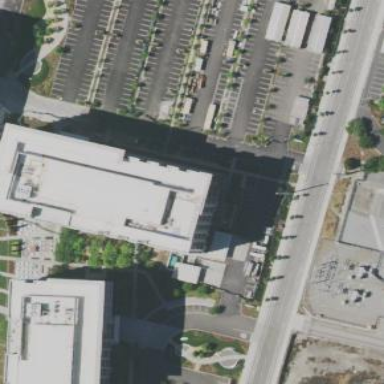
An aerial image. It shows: Office building.